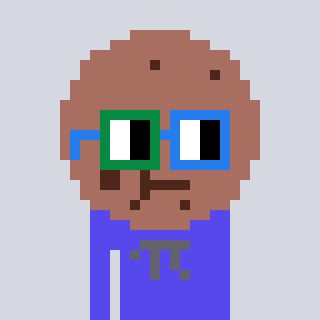
a pixel art character with square green and blue glasses, a cookie-shaped head and a computerblue-colored body on a cool background